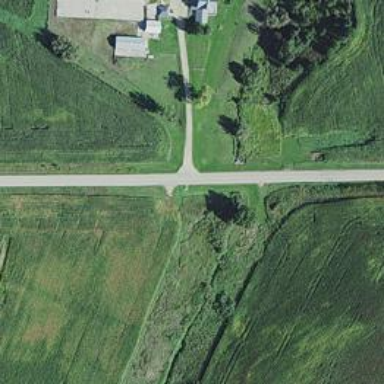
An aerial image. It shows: Tertiary road.